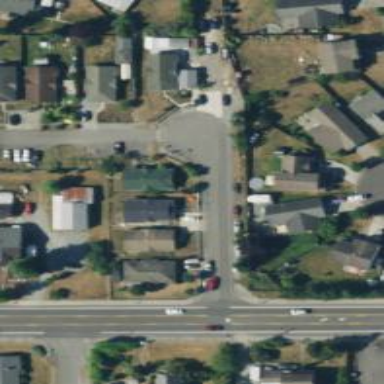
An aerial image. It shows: Residential road with sidewalk on the left.